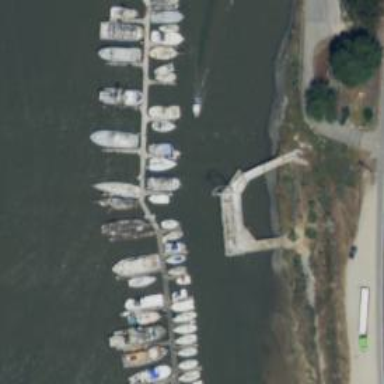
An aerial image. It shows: Man-made pier.